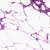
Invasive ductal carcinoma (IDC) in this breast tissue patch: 0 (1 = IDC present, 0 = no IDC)